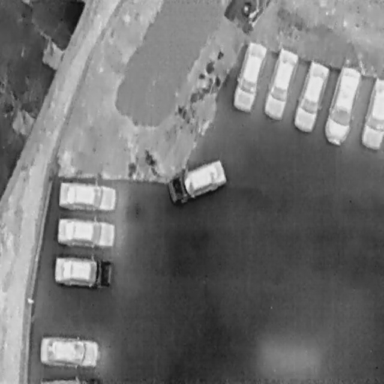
There are ten Cars in the infrared image.